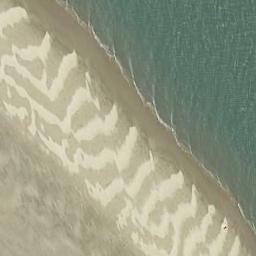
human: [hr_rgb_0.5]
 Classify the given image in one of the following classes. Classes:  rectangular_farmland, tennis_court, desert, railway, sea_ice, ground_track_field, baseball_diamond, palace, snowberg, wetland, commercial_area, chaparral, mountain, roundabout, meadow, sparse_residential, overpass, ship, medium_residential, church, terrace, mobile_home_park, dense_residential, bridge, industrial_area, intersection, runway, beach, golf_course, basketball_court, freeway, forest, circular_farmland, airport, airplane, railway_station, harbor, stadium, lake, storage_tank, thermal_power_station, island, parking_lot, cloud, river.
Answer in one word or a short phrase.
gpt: beach